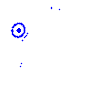
Particle: electron